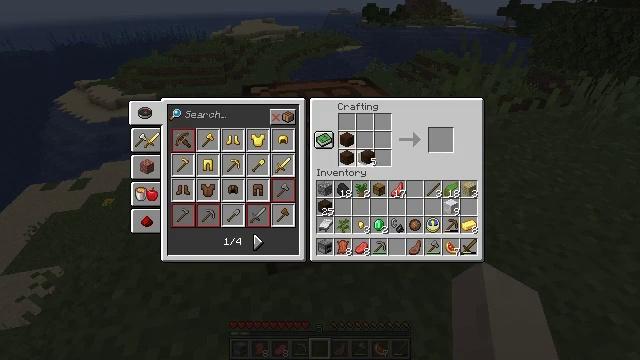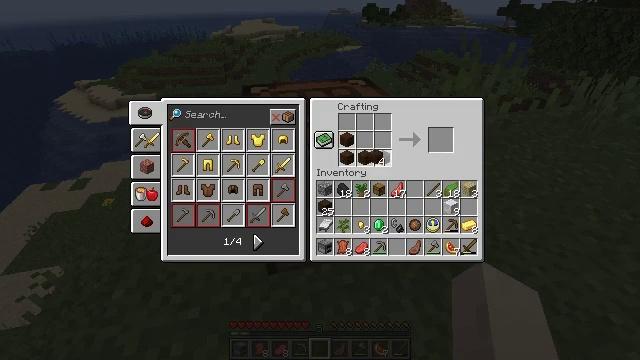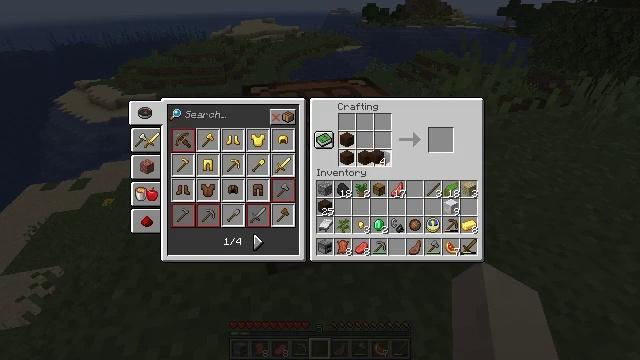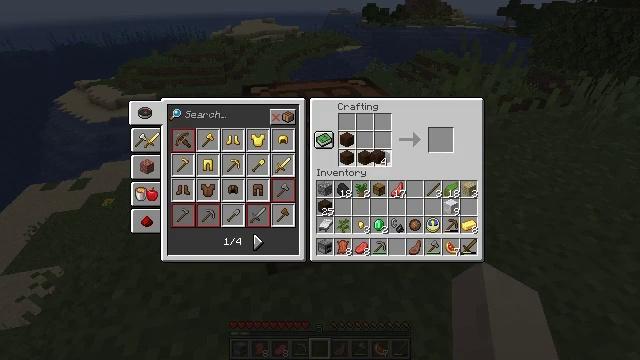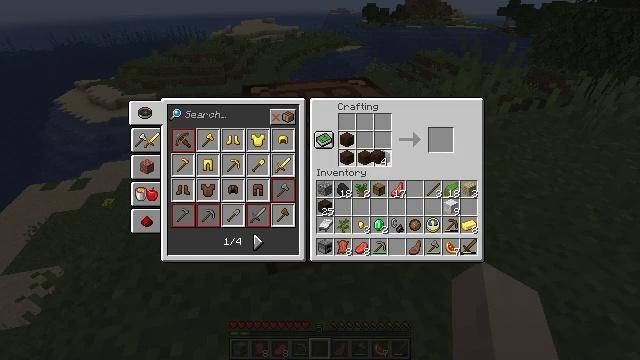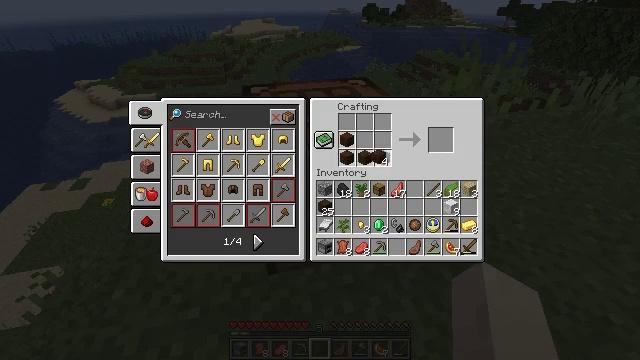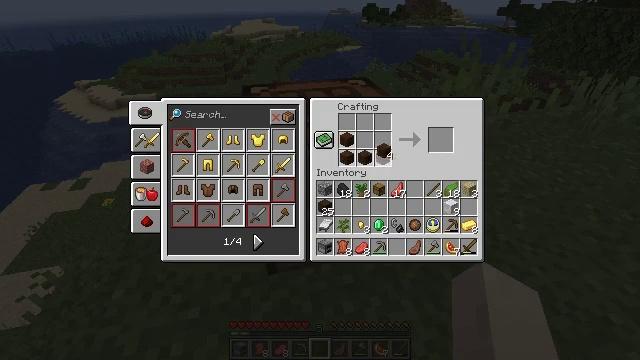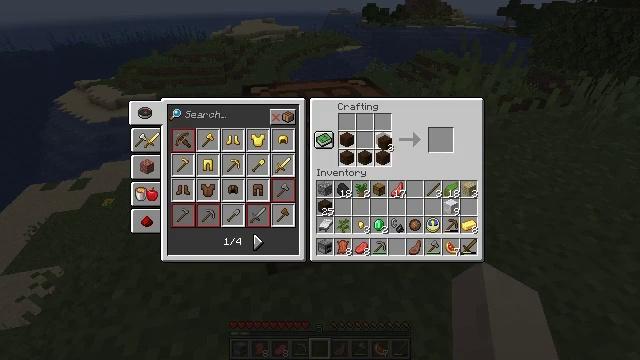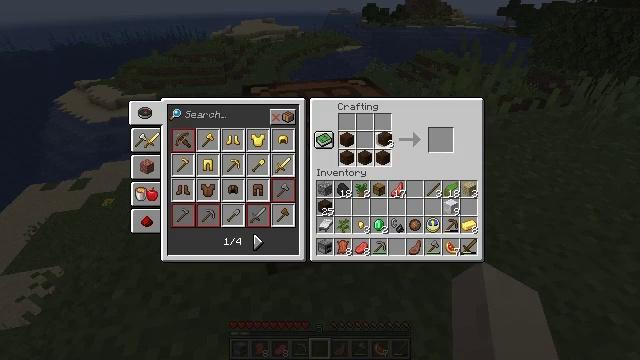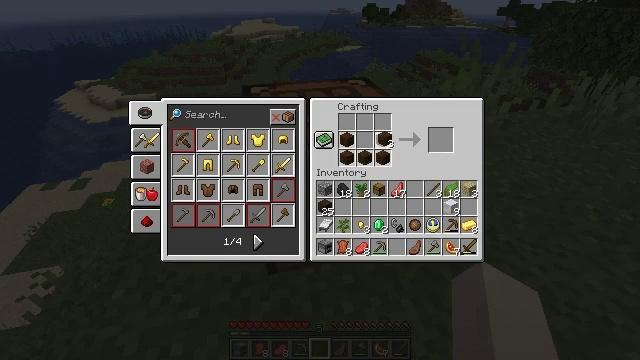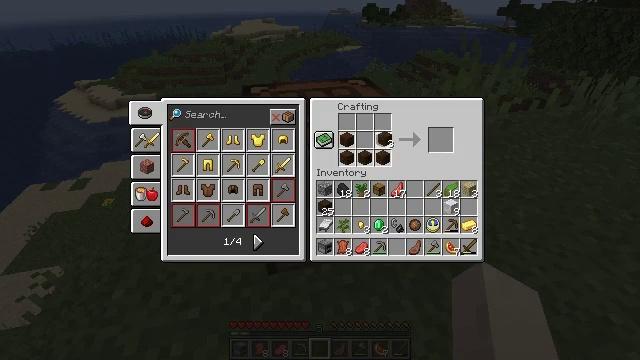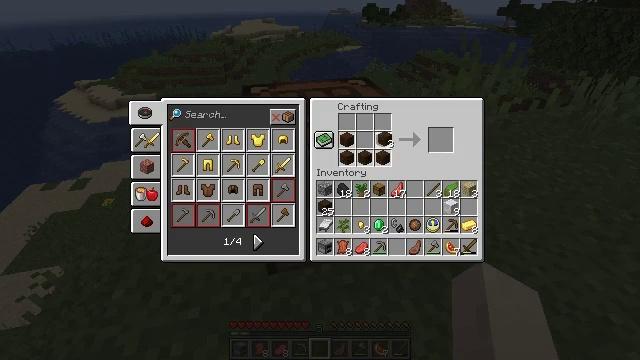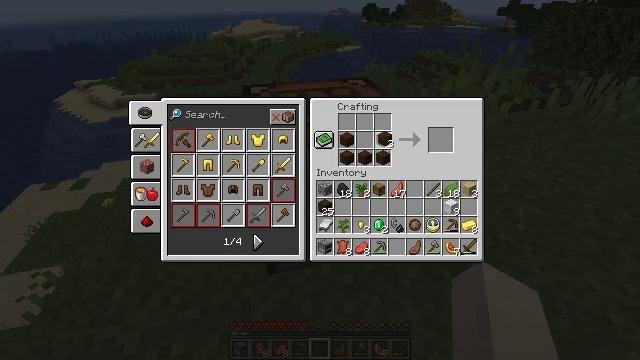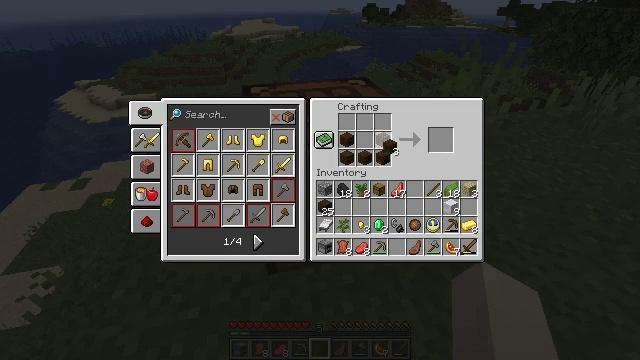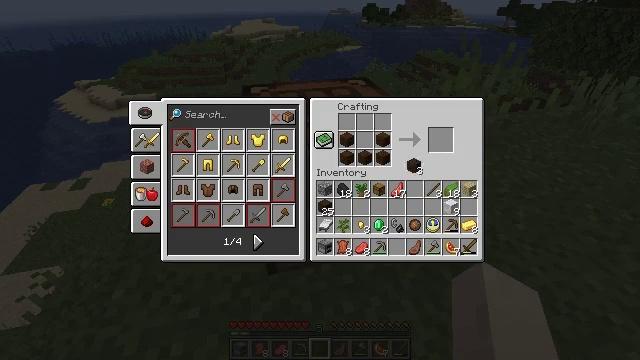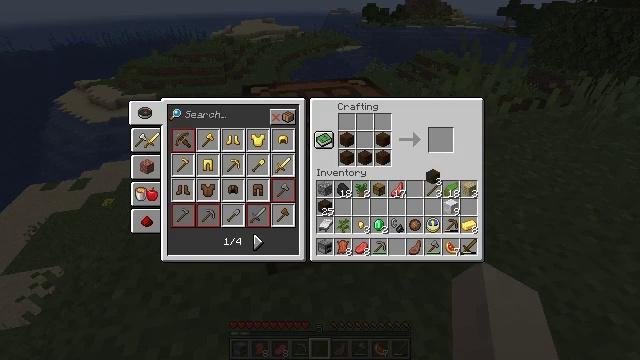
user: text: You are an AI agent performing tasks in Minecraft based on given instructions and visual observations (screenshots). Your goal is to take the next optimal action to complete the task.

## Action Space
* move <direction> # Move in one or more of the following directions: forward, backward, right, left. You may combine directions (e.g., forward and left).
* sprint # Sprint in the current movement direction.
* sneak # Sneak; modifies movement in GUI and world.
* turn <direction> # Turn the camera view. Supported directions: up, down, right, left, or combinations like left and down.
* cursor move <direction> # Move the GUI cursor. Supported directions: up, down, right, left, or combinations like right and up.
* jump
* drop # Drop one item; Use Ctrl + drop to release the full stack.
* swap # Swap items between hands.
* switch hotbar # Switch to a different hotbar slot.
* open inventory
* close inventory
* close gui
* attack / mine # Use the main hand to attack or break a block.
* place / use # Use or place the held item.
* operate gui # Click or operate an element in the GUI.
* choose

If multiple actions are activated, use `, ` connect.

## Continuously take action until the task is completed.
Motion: motion action
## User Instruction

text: Use the crafting table to make a dark oak boat.
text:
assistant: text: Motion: turn right, use / place
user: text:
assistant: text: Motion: use / place
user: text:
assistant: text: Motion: use / place
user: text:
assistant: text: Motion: use / place
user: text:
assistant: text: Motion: use / place
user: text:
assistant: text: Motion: use / place
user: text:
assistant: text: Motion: turn up, use / place
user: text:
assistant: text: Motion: use / place
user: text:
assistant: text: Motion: use / place
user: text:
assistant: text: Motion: use / place
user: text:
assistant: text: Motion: use / place
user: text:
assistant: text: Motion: no_op
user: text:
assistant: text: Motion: turn down
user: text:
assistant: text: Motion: turn right and down
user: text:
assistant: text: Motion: turn right and down
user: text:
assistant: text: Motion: no_op
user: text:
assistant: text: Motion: no_op
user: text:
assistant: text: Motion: no_op
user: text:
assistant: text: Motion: no_op
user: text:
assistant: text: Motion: no_op
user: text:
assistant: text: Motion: turn left
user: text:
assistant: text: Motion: no_op
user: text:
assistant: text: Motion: no_op
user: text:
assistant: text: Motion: no_op
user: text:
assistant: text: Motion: no_op
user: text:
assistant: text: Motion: no_op
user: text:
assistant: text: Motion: attack / mine
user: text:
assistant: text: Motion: attack / mine
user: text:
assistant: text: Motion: attack / mine
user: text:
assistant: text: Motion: no_op